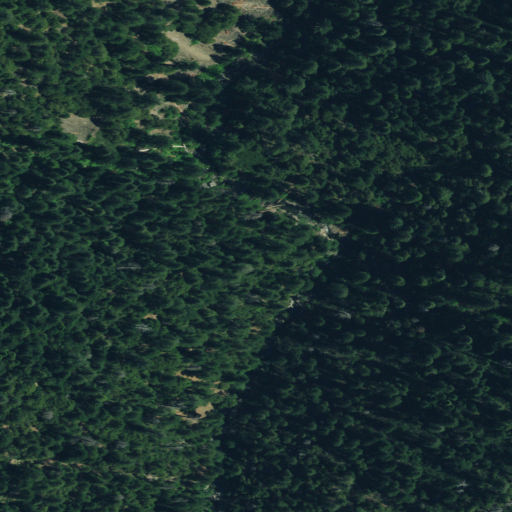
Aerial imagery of bar in California named China Bar containing evergreen forest and shrub